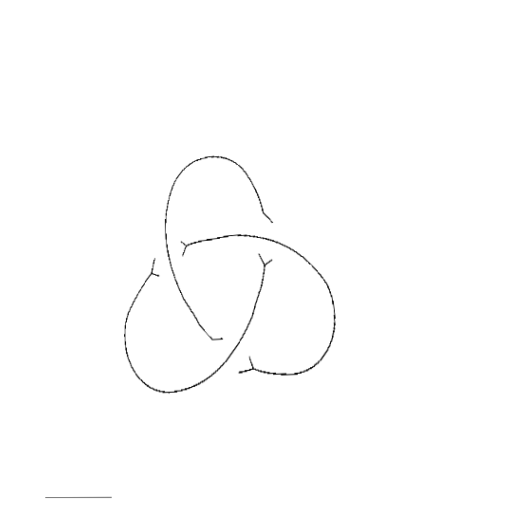
Crossing number: 3